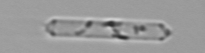
Label: Cerataulina_pelagica